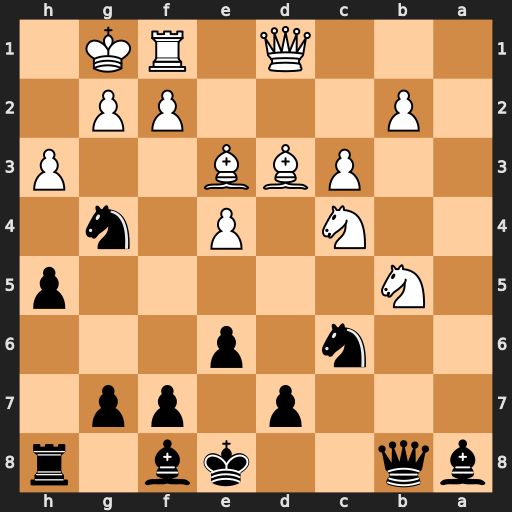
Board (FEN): bq2kb1r/3p1pp1/2n1p3/1N5p/2N1P1n1/2PBB2P/1P3PP1/3Q1RK1
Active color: b
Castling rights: k
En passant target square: -
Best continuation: Qh2#